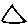
Label: triangle